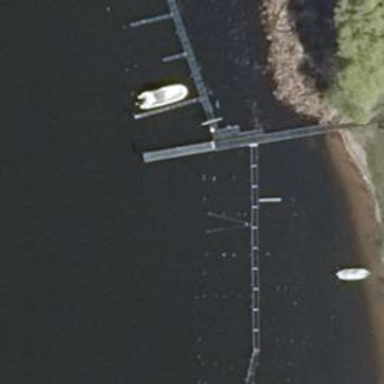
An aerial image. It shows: Man-made pier.